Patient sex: M
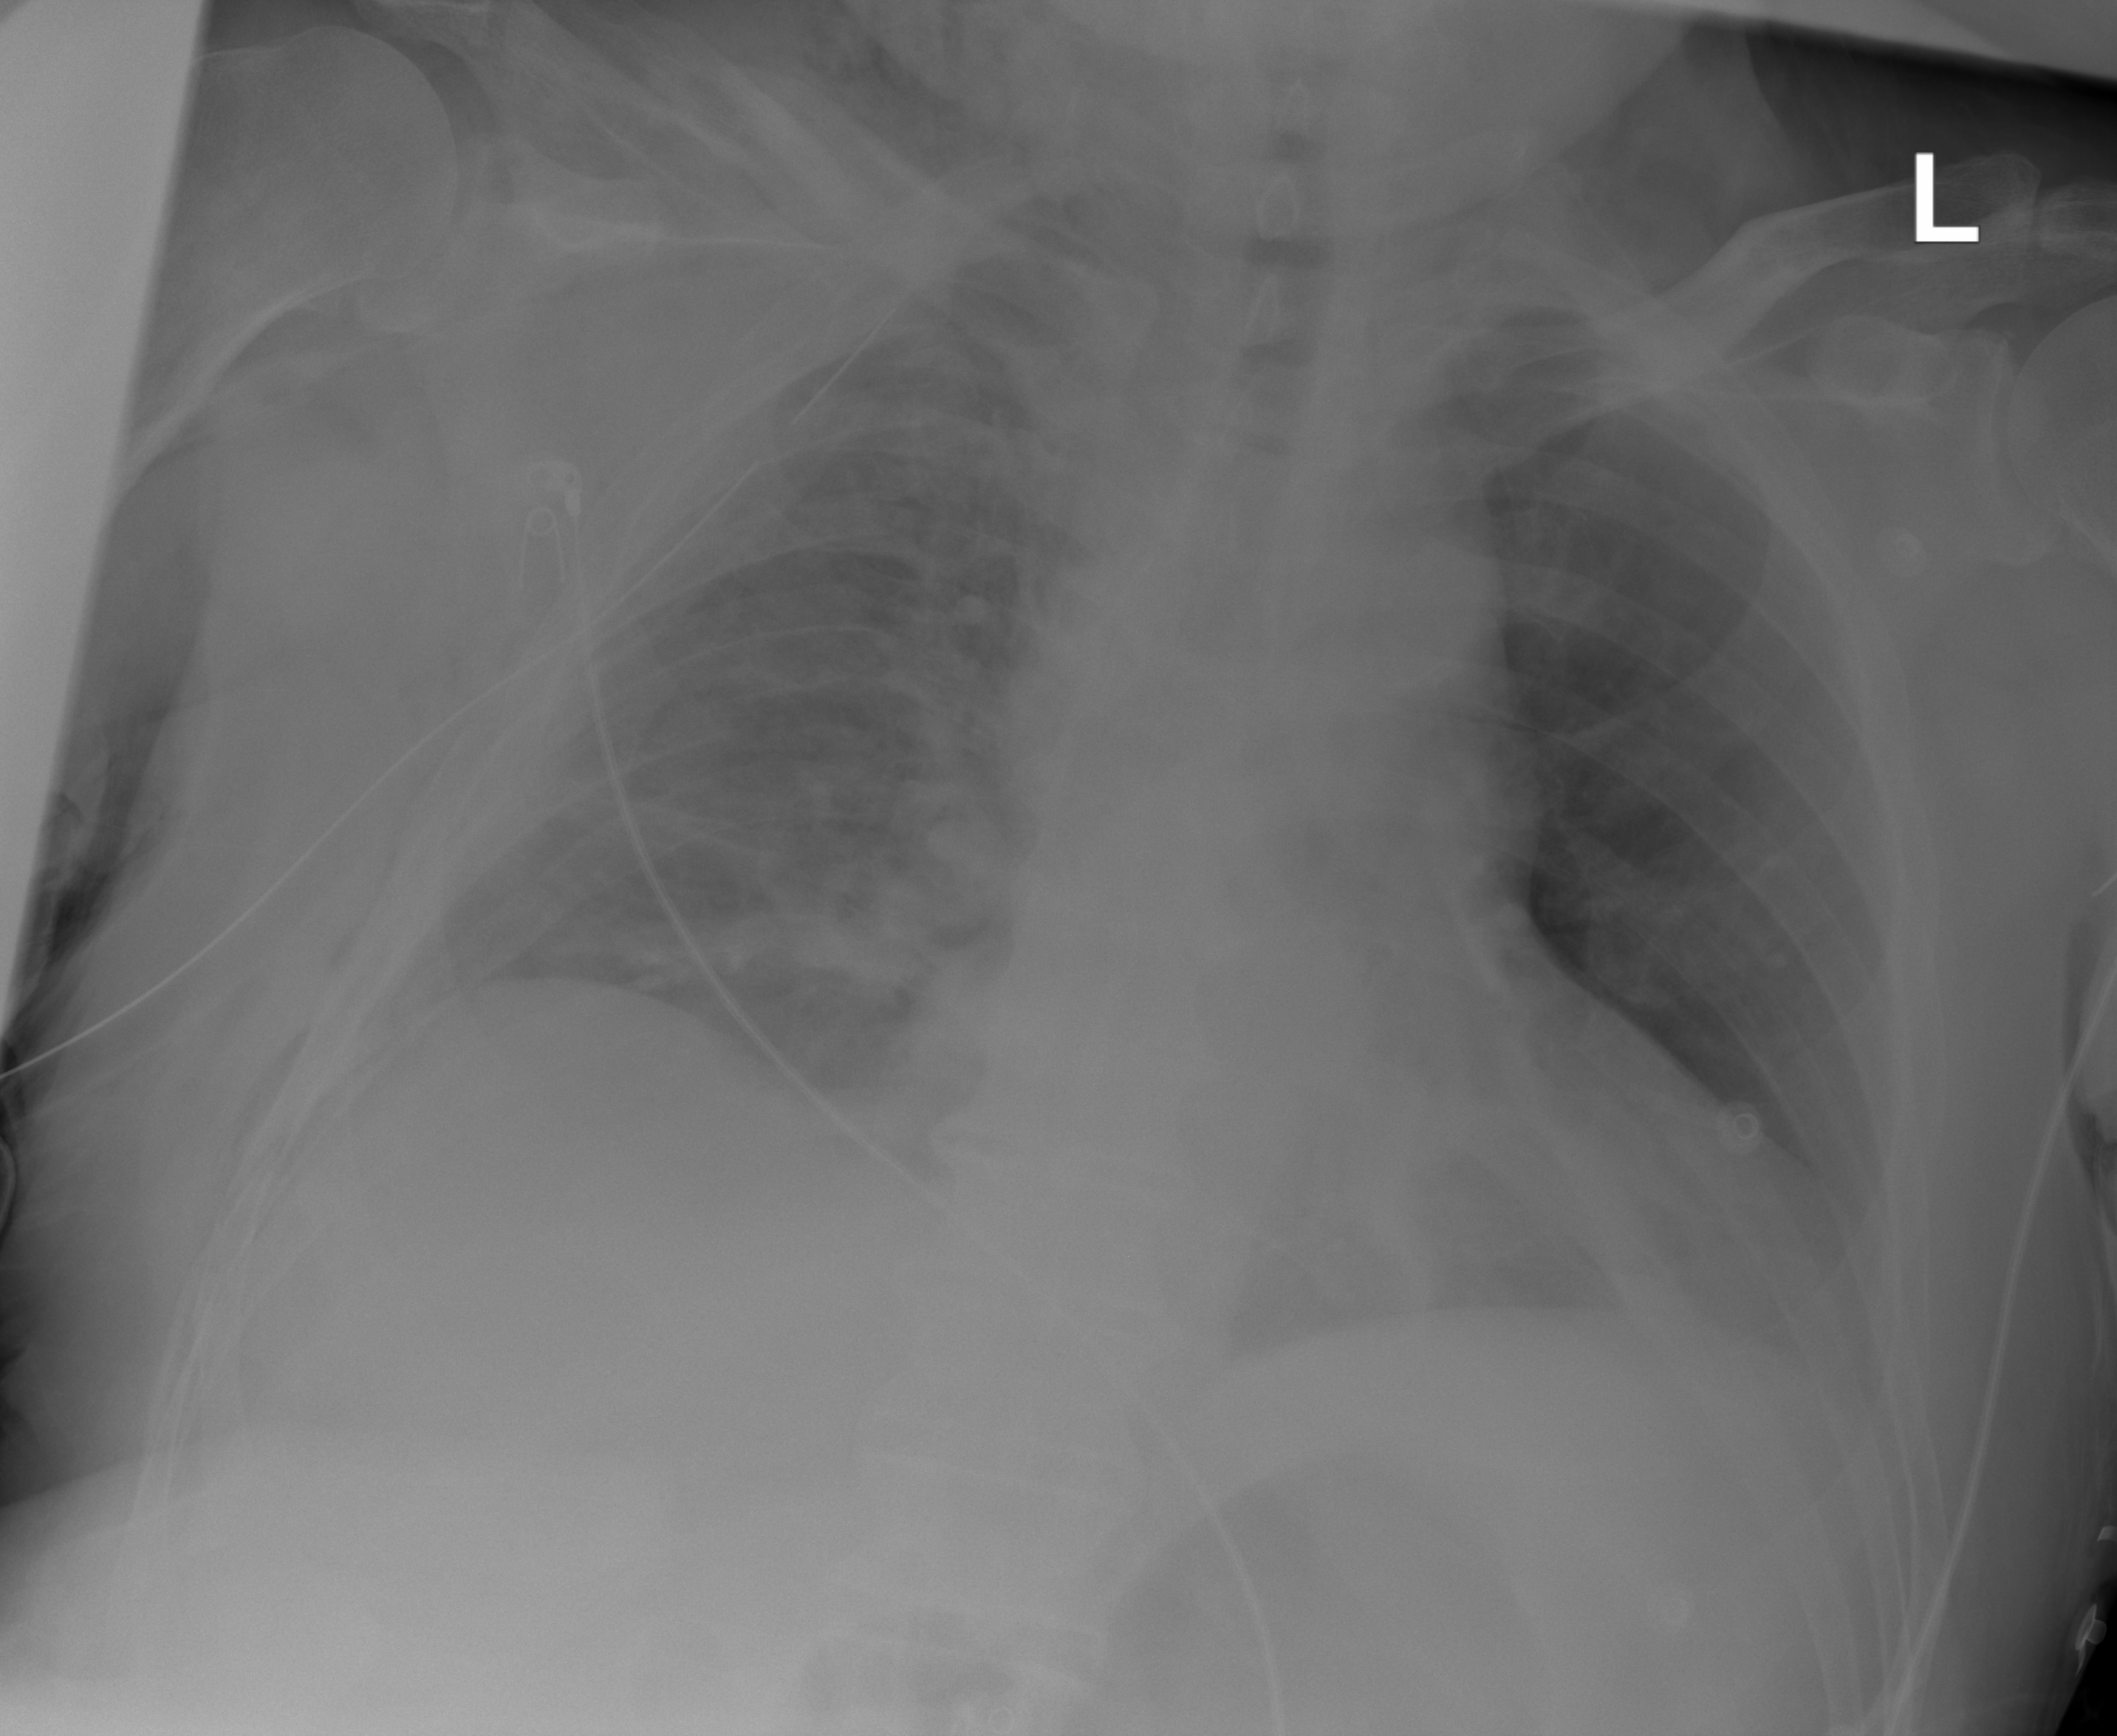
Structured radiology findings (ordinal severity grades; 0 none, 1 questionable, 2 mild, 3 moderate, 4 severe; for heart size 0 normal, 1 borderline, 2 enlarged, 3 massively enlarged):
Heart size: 2
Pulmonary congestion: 2
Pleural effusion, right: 0
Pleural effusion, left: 0
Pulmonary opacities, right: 2
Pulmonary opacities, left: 0
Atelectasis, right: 3
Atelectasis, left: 2